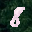
Label: 8